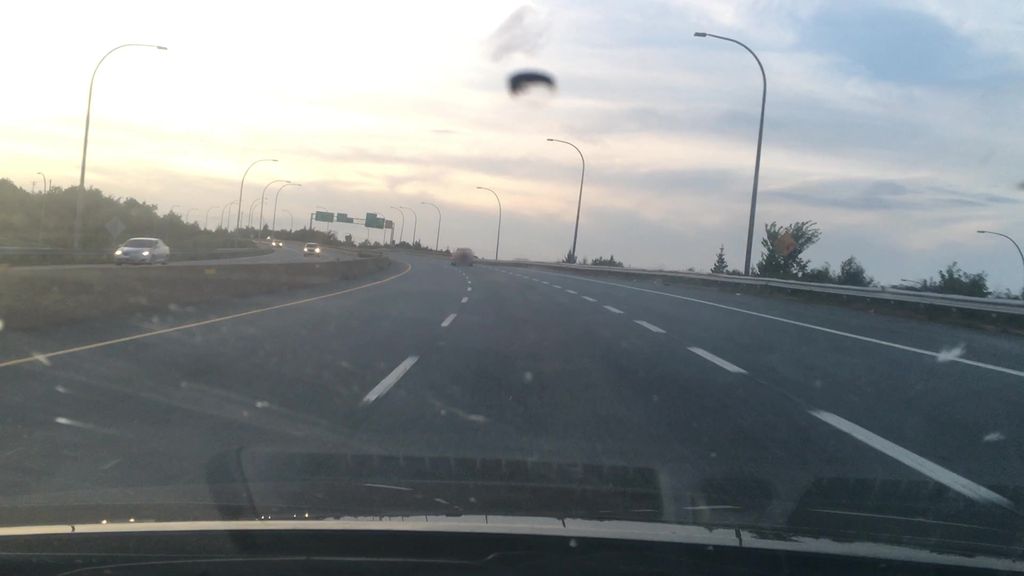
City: halifax